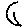
Label: moon